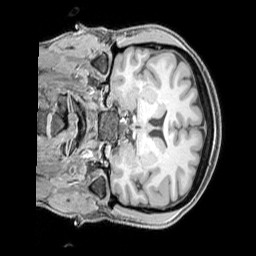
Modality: T1w
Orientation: coronal
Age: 49
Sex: female
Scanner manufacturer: siemens
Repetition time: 2.3 s
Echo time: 0.00226 s